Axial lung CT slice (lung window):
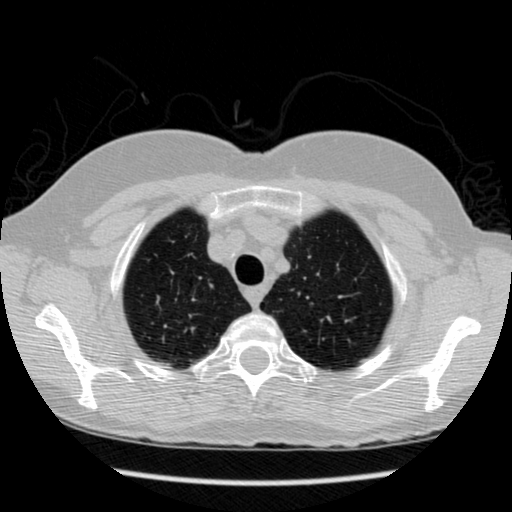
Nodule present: no